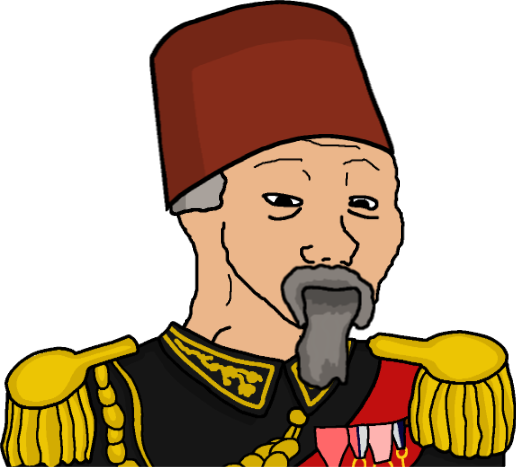
Label: 5_Tired_Wojak